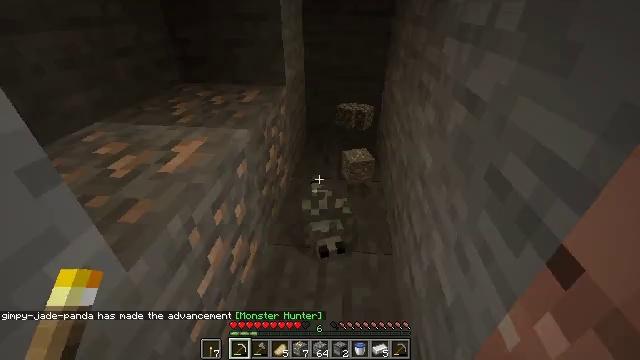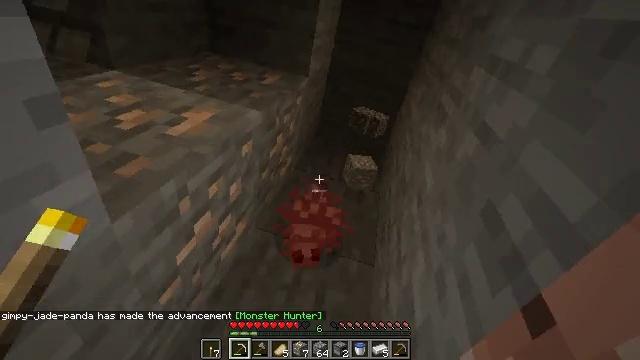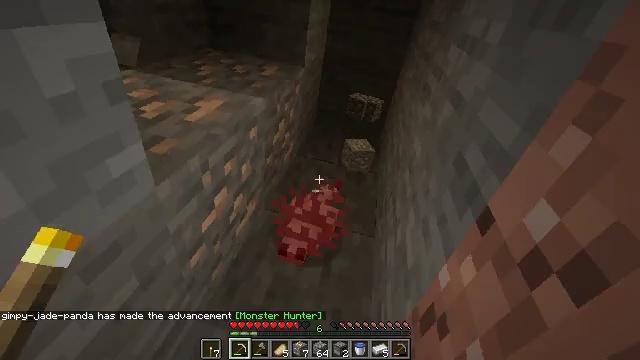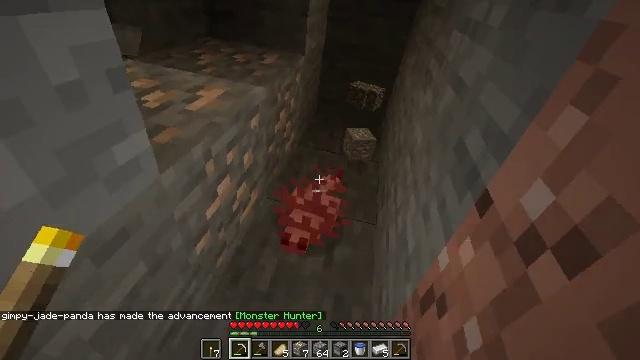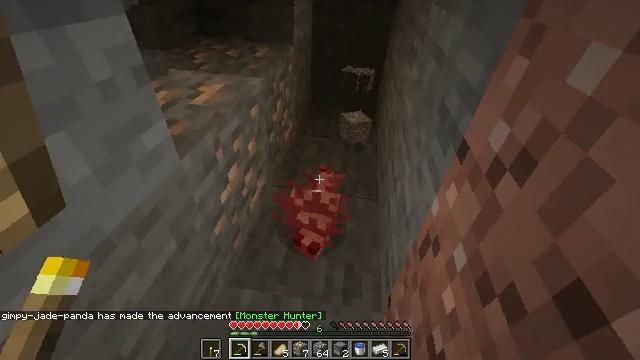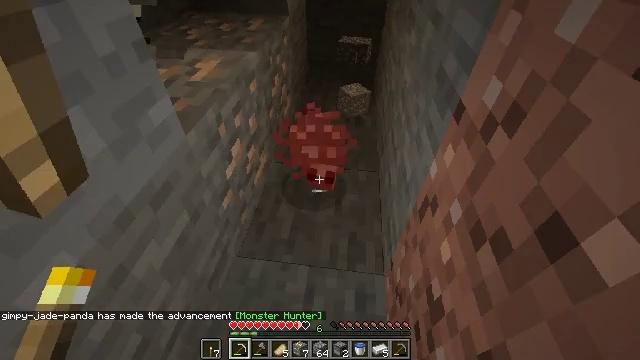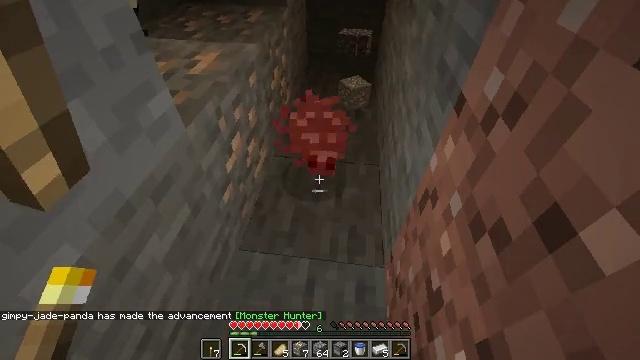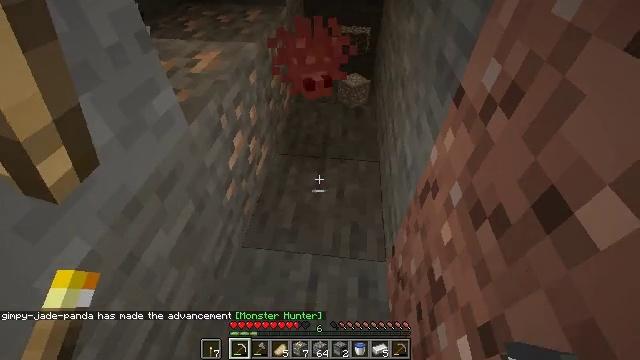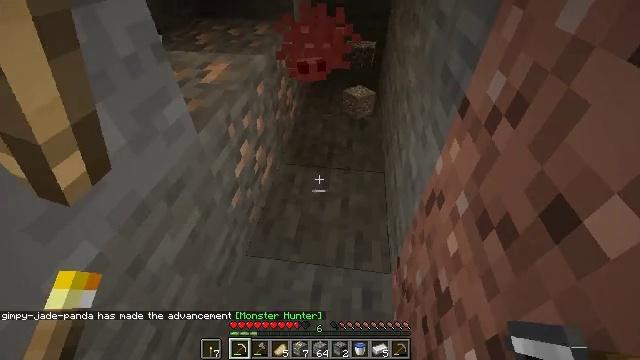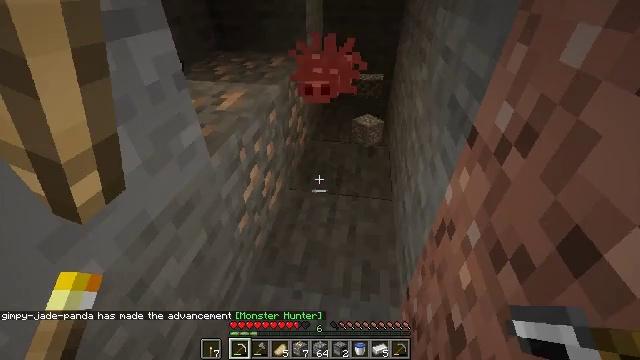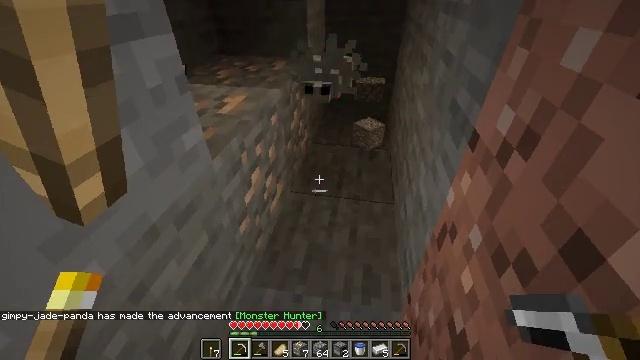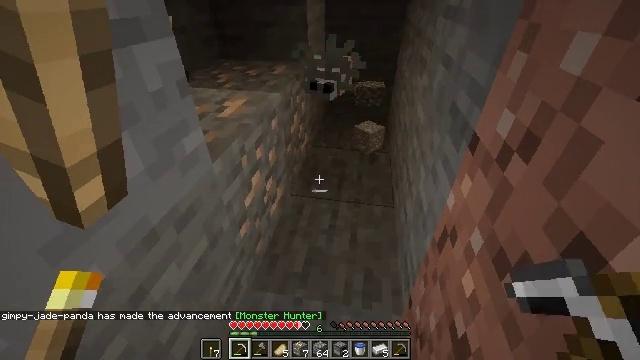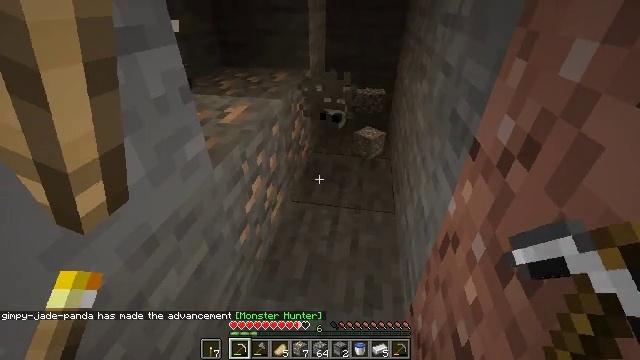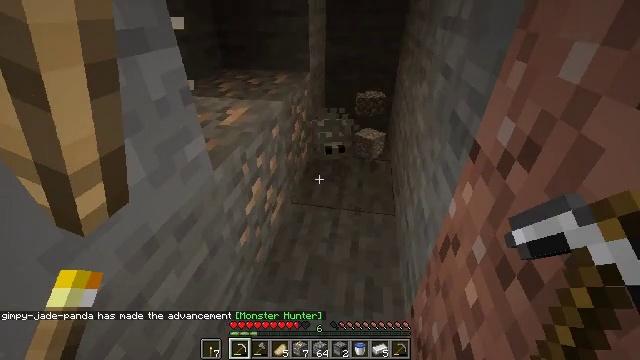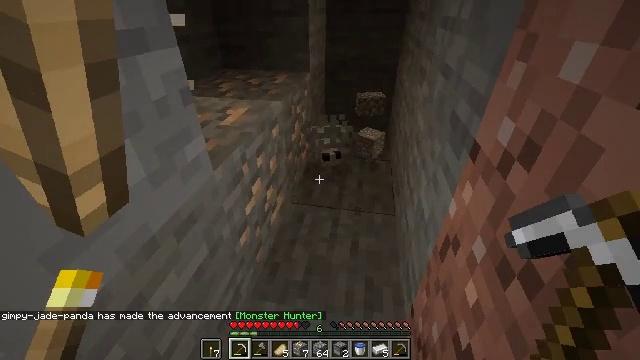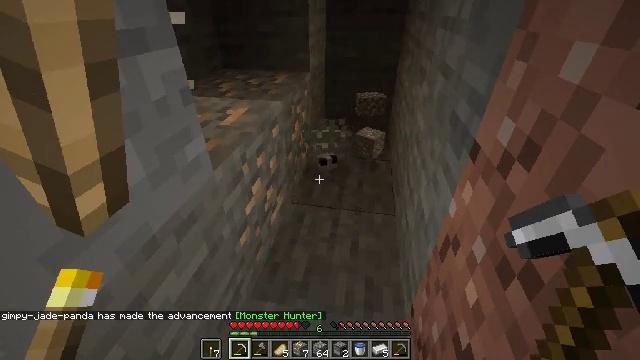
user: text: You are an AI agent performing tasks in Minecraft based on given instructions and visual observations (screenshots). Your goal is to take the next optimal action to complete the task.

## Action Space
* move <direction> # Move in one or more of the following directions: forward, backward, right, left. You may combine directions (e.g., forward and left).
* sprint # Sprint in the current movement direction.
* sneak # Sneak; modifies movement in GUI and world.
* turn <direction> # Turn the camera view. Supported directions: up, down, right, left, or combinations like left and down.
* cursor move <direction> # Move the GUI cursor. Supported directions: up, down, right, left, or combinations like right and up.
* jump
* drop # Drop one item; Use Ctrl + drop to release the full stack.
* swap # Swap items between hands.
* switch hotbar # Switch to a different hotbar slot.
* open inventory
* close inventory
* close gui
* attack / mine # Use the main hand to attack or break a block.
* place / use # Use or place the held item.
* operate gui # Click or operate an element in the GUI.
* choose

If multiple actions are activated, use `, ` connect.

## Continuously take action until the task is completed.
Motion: motion action
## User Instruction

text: Kill a silverfish.
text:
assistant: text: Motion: no_op
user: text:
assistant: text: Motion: turn down
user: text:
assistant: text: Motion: turn down
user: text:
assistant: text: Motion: turn down
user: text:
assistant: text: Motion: turn down
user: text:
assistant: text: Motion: turn down
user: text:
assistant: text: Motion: no_op
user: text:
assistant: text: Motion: turn left and up
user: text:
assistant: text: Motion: turn left and up
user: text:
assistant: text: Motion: no_op
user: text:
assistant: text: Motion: no_op
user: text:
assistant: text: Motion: turn up
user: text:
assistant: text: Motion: no_op
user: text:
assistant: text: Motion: no_op
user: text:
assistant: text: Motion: no_op
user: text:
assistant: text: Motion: no_op
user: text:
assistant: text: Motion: no_op
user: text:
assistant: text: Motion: no_op
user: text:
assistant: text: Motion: turn right, attack / mine
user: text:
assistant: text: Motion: attack / mine
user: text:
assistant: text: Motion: attack / mine
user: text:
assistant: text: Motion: attack / mine
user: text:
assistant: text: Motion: no_op
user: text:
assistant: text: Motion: no_op